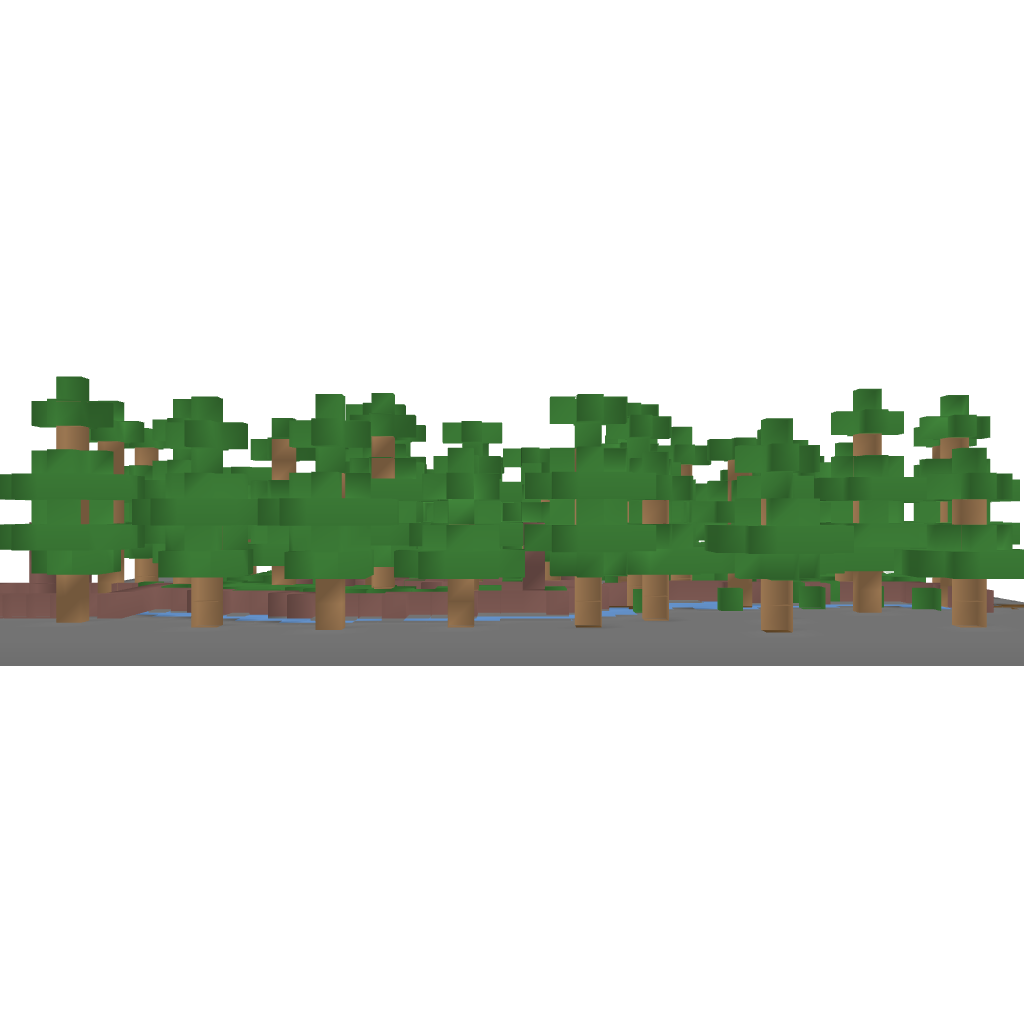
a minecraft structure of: Pathway Garden bad low quality